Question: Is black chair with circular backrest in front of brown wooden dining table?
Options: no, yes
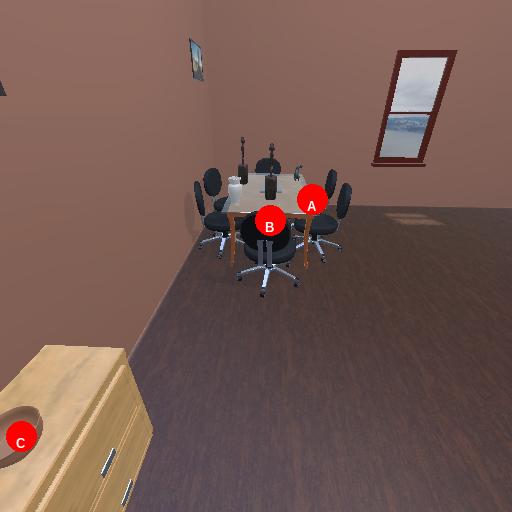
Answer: no